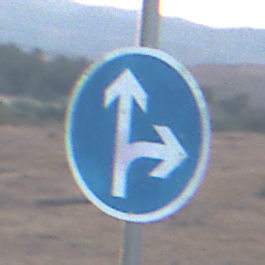
Verkehrszeichen: VorgeschriebeneFahrtrichtungGeradeausOderRechts
Umgebung: Outdoor, Nature
Tageszeit: SunriseSunset
Wetter: Clear
Licht: Natural
Jahreszeit: NotSpecified
Kontrast: LowContrast